Field crop: maize
Growth stage: 2
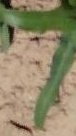
Species: maize